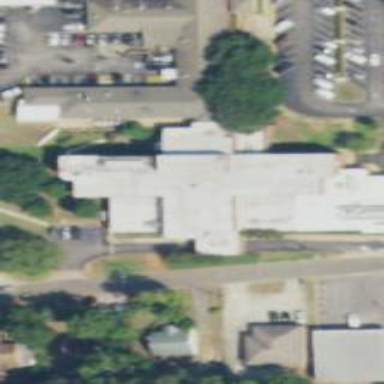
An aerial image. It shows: Hospital building.